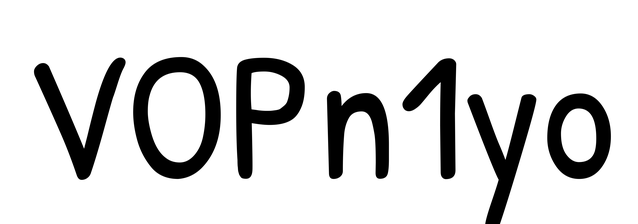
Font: PatrickHand-Regular